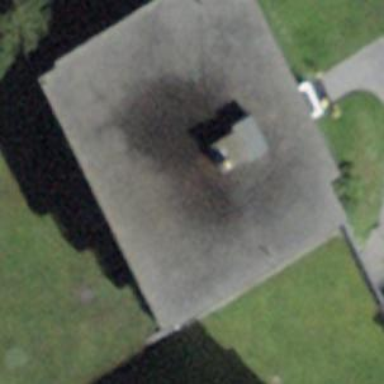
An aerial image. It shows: Flat-roofed building.